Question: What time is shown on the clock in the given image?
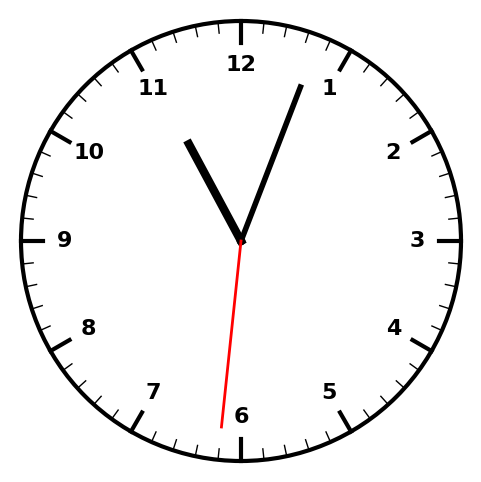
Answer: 11:03:31